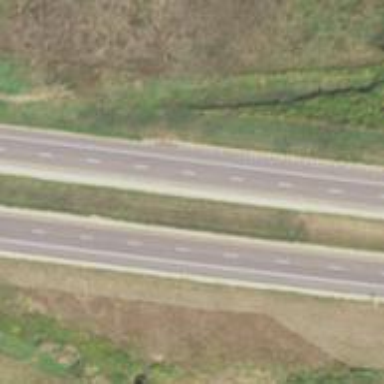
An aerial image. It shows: This is trunk highway with motorroad.